Field crop: tomato
Growth stage: 1
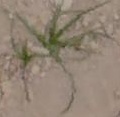
Species: cyperus